Field crop: maize
Growth stage: 1
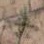
Species: salsola